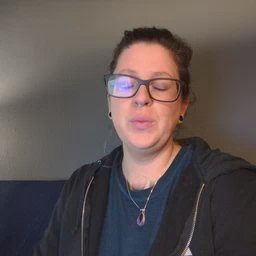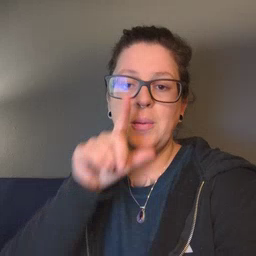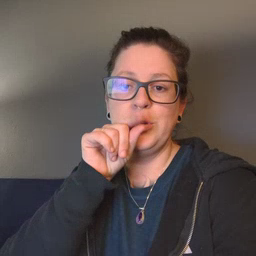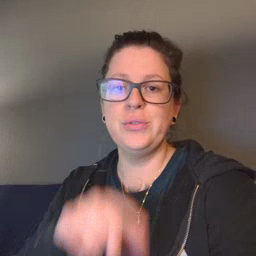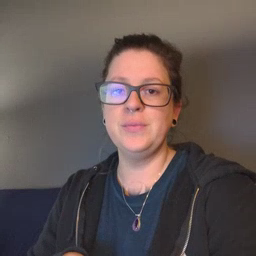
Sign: bird